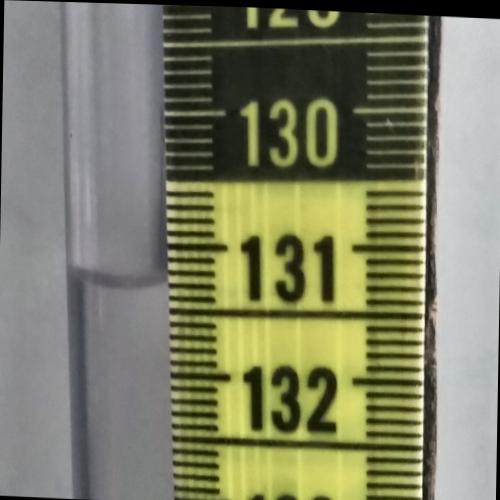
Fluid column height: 131.3 cm